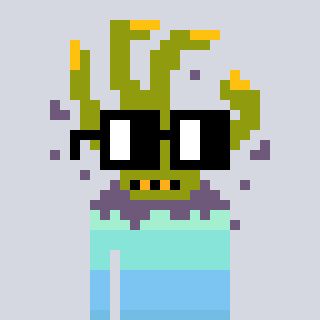
a pixel art character with square black glasses, a zombie-hand-shaped head and a teal-colored body on a cool background